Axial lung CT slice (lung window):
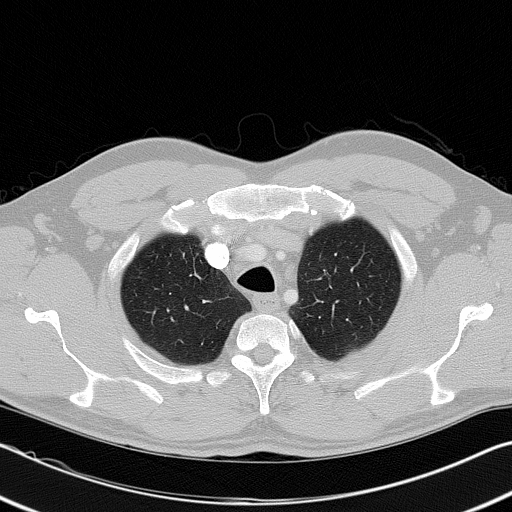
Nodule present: no